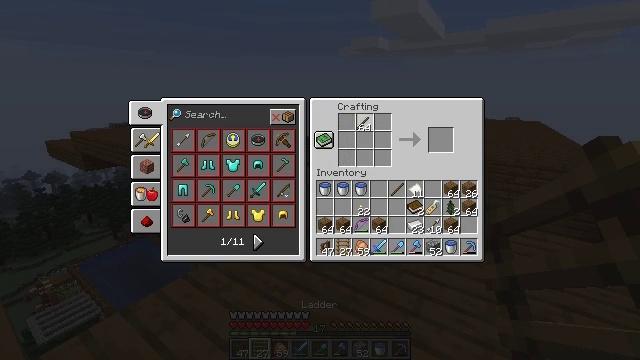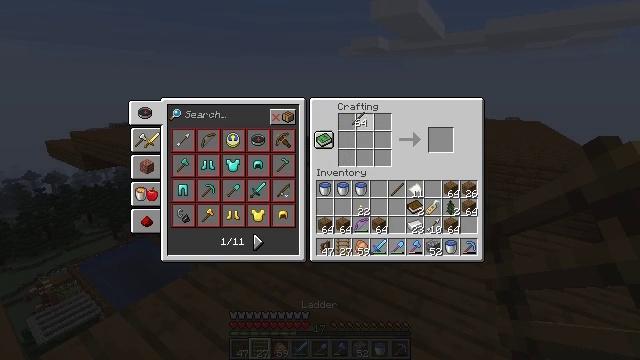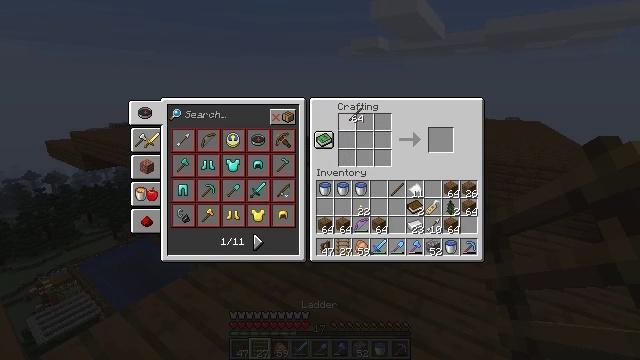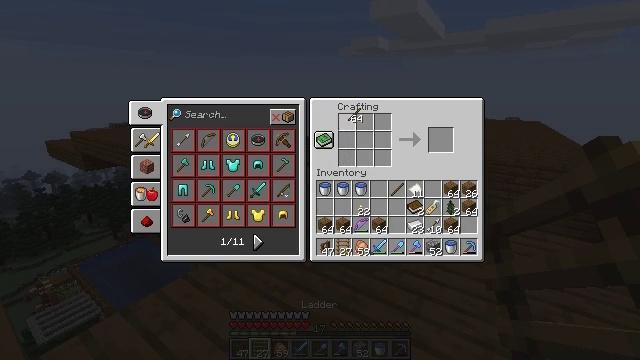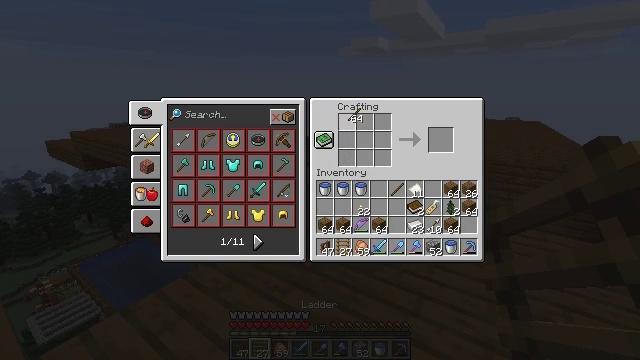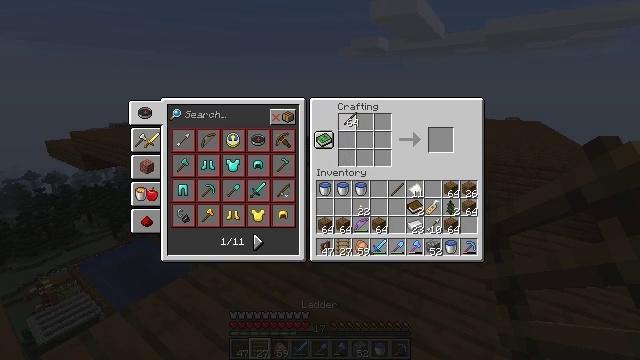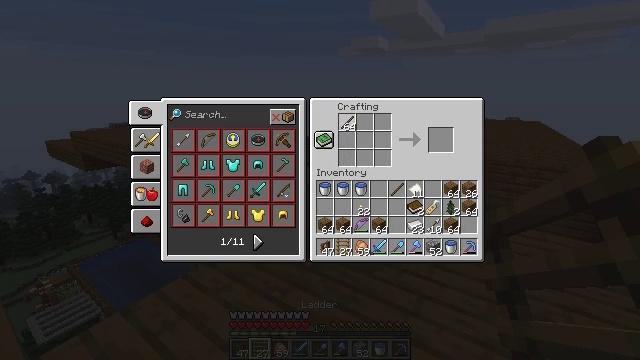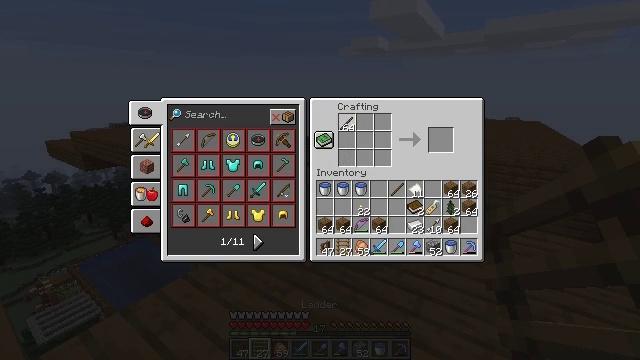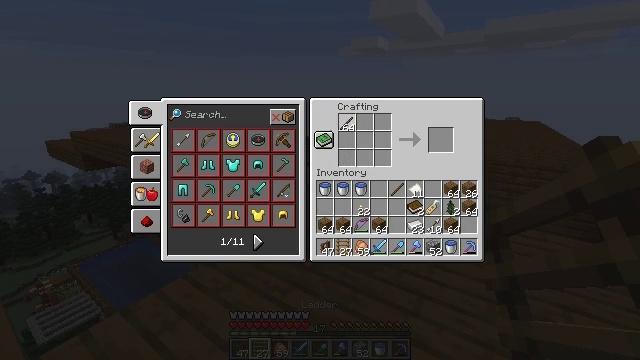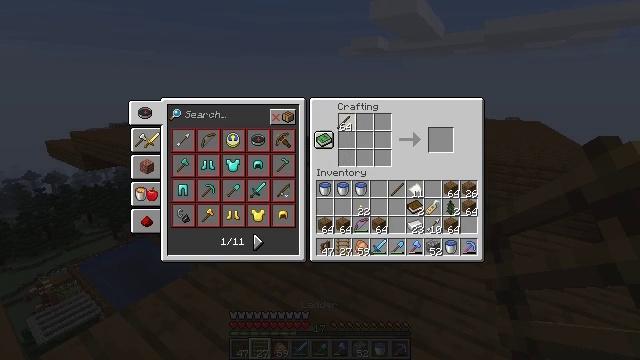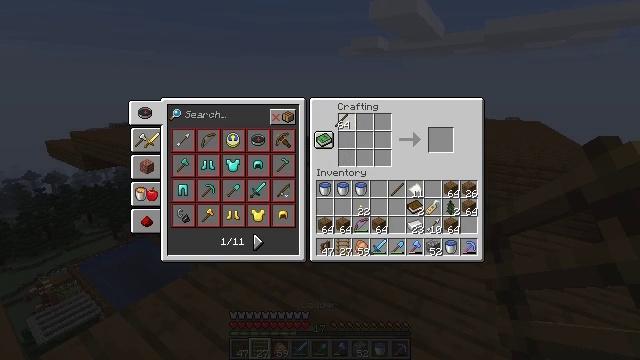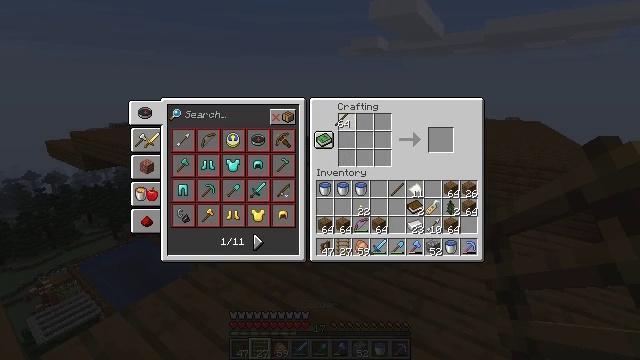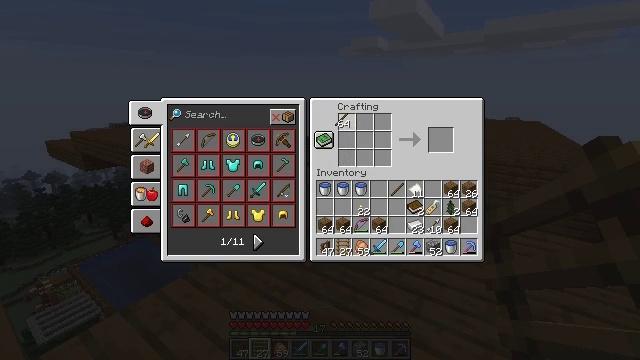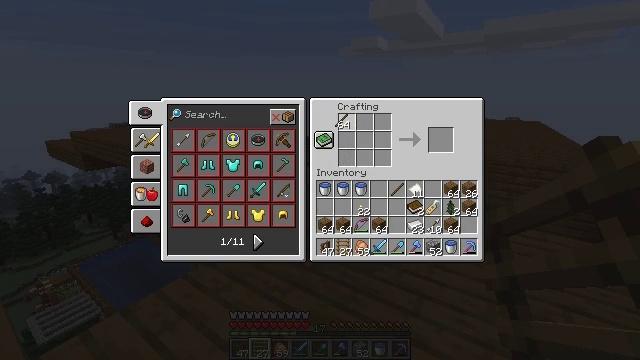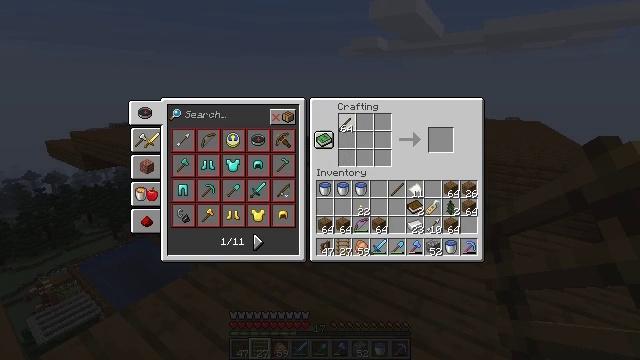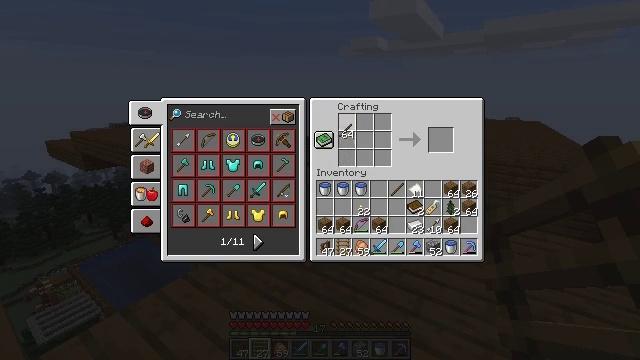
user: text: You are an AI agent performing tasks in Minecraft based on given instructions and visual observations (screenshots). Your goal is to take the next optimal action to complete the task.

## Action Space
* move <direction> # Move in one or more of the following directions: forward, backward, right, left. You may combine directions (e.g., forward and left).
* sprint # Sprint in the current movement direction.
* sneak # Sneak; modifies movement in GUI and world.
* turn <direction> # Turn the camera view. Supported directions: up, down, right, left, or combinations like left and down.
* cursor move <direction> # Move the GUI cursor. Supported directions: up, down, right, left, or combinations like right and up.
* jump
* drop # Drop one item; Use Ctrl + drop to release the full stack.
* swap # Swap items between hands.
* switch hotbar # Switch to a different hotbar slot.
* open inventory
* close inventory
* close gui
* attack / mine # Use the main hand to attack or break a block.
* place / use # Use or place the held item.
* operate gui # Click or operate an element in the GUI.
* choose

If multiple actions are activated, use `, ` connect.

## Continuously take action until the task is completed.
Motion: motion action
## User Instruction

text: Use sticks to craft a ladder.
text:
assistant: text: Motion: no_op
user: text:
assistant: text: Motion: no_op
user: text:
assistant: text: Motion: no_op
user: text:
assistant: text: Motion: no_op
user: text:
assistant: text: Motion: no_op
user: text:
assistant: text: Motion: no_op
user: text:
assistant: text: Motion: no_op
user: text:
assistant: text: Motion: no_op
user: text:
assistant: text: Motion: no_op
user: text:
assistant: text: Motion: no_op
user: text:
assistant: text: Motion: no_op
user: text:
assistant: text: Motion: no_op
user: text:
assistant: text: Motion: operate gui
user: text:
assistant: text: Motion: operate gui
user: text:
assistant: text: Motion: operate gui
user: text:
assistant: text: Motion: cursor move down, operate gui
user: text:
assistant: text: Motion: operate gui
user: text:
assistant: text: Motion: operate gui
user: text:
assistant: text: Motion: operate gui
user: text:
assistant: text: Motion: operate gui
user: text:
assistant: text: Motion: operate gui
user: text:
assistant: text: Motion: operate gui
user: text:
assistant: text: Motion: operate gui
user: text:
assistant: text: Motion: operate gui
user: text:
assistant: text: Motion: operate gui
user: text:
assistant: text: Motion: cursor move up, operate gui
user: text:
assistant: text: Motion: cursor move up, operate gui
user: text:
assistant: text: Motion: operate gui
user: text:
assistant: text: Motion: operate gui
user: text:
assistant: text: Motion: operate gui